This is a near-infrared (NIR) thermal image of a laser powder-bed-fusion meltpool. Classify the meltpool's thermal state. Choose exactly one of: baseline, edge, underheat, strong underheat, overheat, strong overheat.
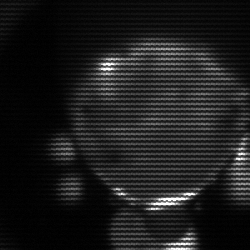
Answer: edge